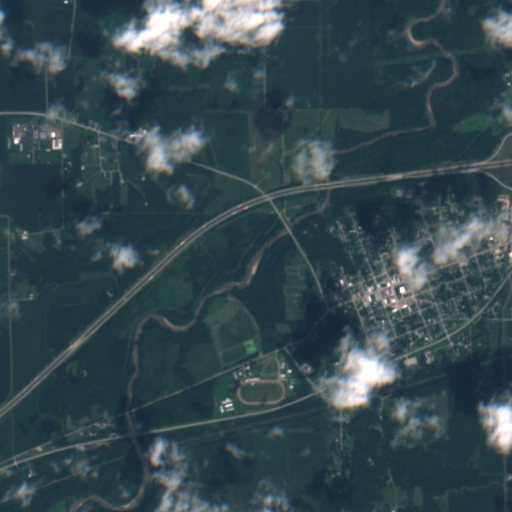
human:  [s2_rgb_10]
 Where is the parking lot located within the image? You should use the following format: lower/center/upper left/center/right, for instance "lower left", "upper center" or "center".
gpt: The parking lot is located in the lower left of the image.
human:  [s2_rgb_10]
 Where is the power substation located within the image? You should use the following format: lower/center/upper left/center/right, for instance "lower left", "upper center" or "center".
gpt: The power substation is located in the center right of the image.
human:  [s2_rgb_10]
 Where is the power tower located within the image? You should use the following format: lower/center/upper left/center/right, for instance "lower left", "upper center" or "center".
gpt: The power tower is located in the upper of the image.
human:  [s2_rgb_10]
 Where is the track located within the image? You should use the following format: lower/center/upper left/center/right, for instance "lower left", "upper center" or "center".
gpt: The track is located in the upper left of the image.
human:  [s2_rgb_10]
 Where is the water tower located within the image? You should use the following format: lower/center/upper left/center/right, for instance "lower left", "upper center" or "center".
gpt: The water tower is located in the center right of the image.
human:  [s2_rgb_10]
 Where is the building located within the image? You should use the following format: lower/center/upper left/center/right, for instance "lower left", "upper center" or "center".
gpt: There is no building in the image.